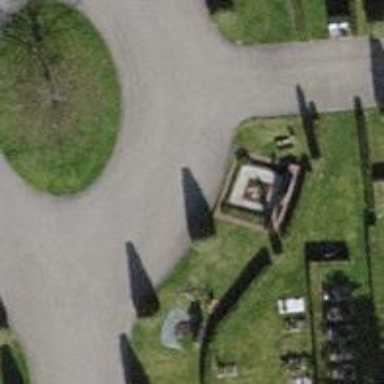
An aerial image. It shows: Memorial site with historic significance.